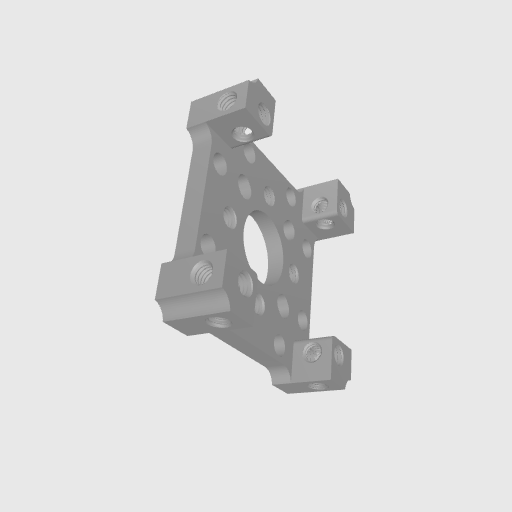
Part: QuadBlockPatternMount43-2